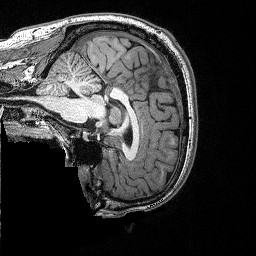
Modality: T1w
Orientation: sagittal
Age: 31
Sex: male
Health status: healthy
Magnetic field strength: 3 T
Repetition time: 2.53 s
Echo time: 0.00331 s